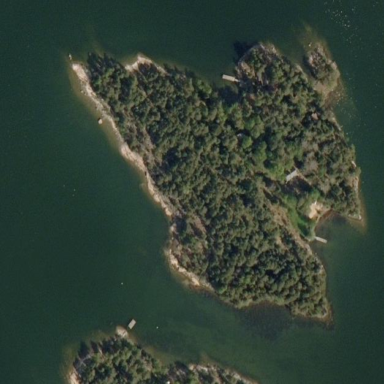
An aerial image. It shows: Island with natural coastline.